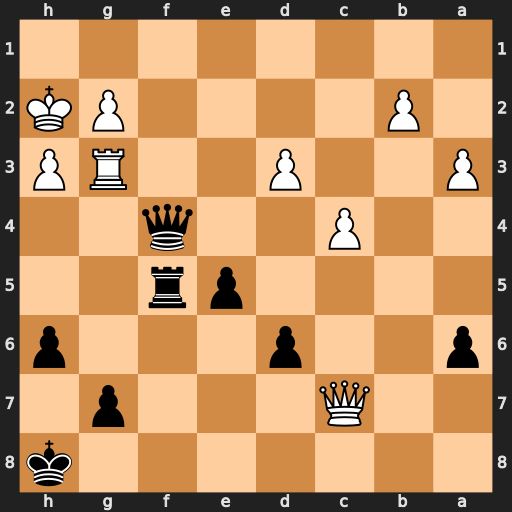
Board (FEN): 7k/2Q3p1/p2p3p/4pr2/2P2q2/P2P2RP/1P4PK/8
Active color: b
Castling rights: -
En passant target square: -
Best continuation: Rg5 Qd8+ Kh7 Qxg5 hxg5